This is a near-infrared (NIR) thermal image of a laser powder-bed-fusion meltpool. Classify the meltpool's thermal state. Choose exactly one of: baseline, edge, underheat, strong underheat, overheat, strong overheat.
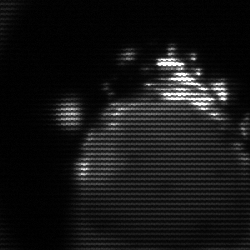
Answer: edge